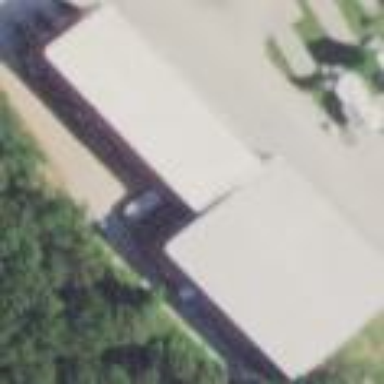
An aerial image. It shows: Television studio building.